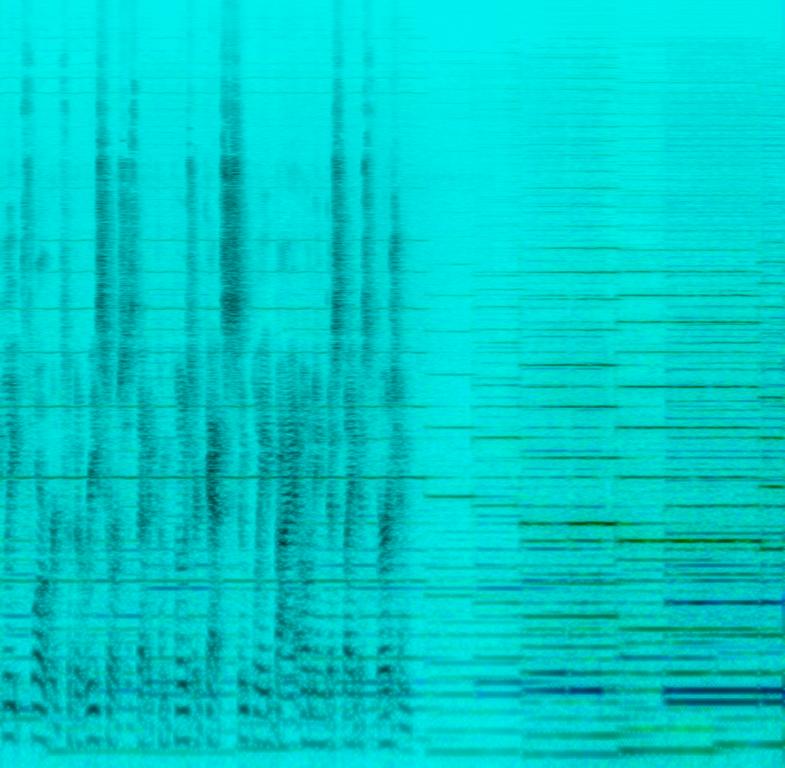
This is a classical music piece played with the virtual sounds of a wind orchestra. The orchestra is composed of the oboe, the clarinet, the basset horn, the bassoon and the contrabass. The piece is in major key which gives the piece a more positive aura in general, but the virtual sounds make it feel inauthentic.